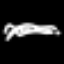
Label: squiggle